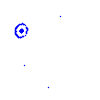
Particle: kaon